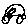
Label: car